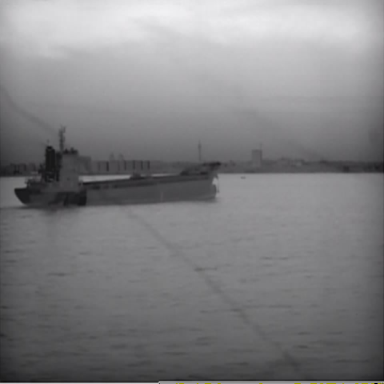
There is a liner in the infrared image.